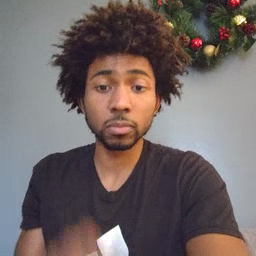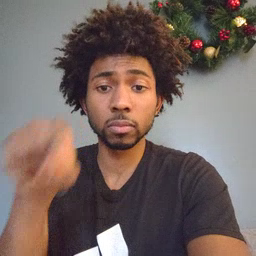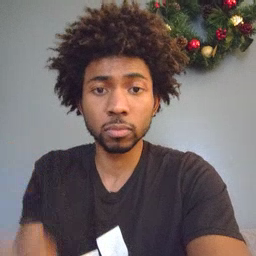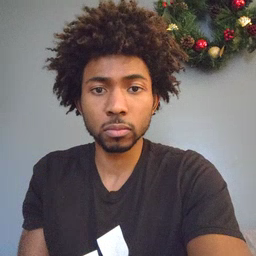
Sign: there